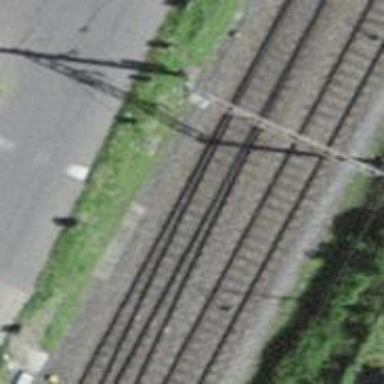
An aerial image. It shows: Single-track railway with electrified contact lines.